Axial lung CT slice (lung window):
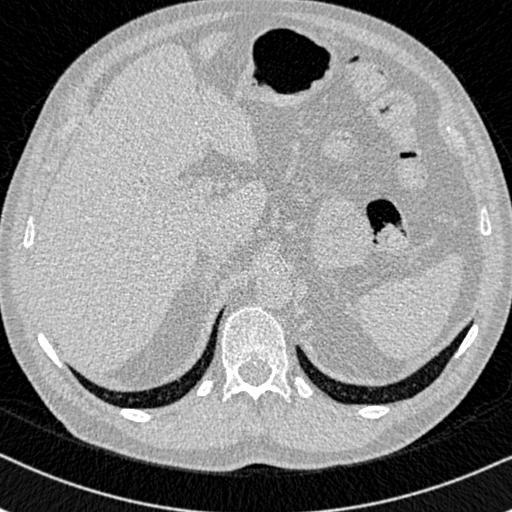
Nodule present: no